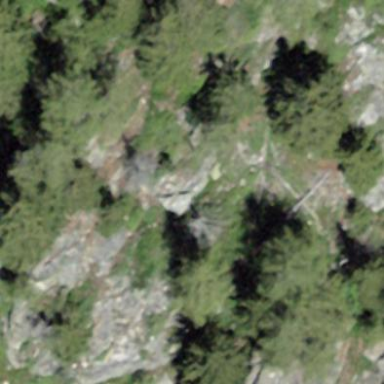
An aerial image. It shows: Forest with needle-leaved trees.